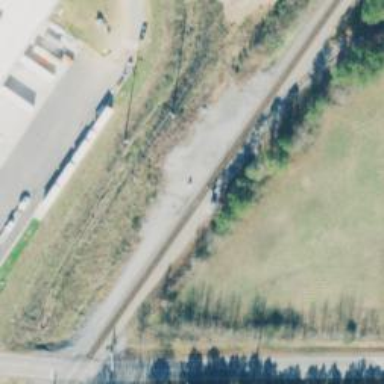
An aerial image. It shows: Railway spur junction.